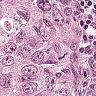
Metastatic tissue present: yes